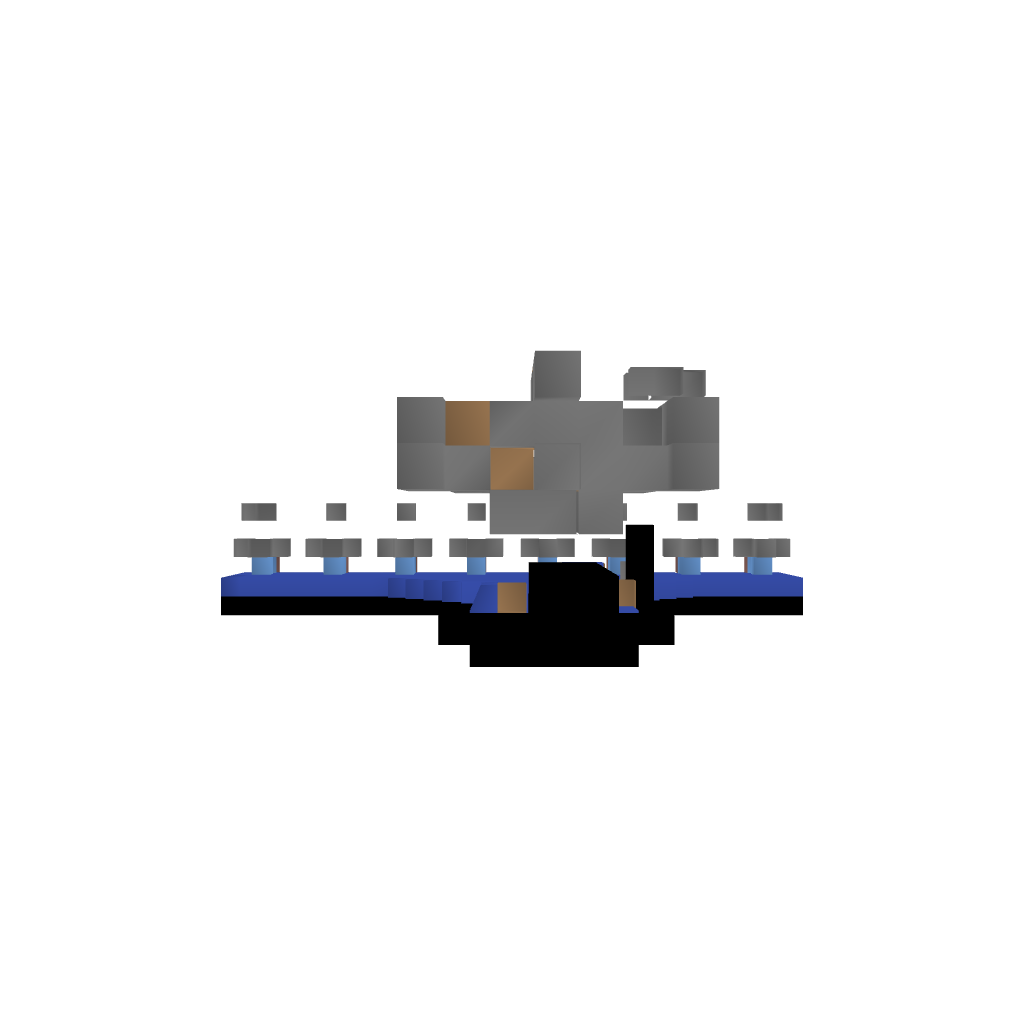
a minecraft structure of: Gun-Ship2.0 bad low quality